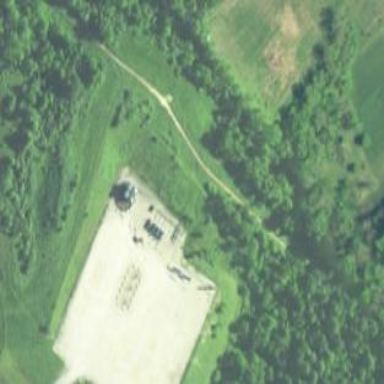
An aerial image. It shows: Industrial area designated for fracking activities.